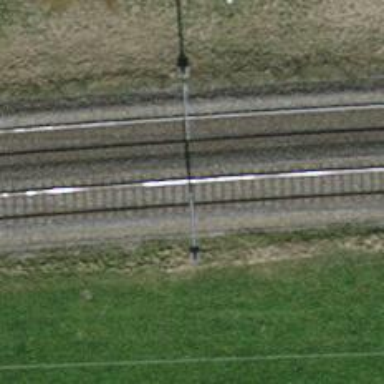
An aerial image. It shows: Solitary milestone along the railway.